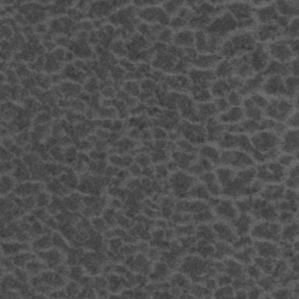
Label: frost